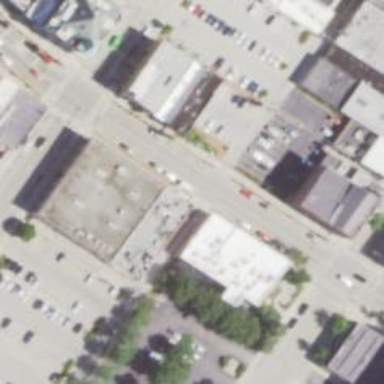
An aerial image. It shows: Alleyway designated as service road.